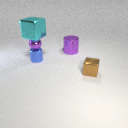
small purple metal sphere above small blue metal cylinder